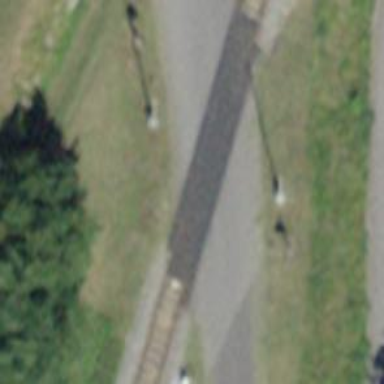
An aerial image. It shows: Level crossing on the railway with lights and full barrier.